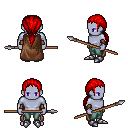
a pixel art fantasy rpg character, male body template, dark elf, purple skin, brown cape, teal pants, red ponytail hairstyle, cloth bracers, metal boots, spear, four views (front, back, left, right), 2x2 character sprite sheet, small pixel art, hard edges, no anti-aliasing